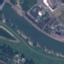
Land use / land cover class: River